Question: in my project ,the Business Logic all in the Application Service,Domain Service just some entity,who can tell me or give me a example to show How to Add Business Logic to the Domain Service in Domain-Driven-Design? very thanks!
i write a simple solutation,this solutation is a vote system,the solutation main part is:

Vote.Application.Service.VoteService.cs:
'''
namespace Vote.Application.Service
{
public class VoteService
{
private IVoteRepository _voteRepository;
private IArticleRepository _articleRepository;
public VoteService(IVoteRepository voteRepository,IArticleRepository articleRepository)
{
_voteRepository = voteRepository;
_articleRepository = articleRepository;
}
public bool AddVote(int articleId, string ip)
{
var article = _articleRepository.Single(articleId);
if (article == null)
{
throw new Exception("this article not exist!");
}
else
{
article.VoteCount++;
}
if (IsRepeat(ip, articleId))
return false;
if (IsOvertakeTodayVoteCountLimit(ip))
return false;
_voteRepository.Add(new VoteRecord()
{
ArticleID = articleId,
IP = ip,
VoteTime = DateTime.Now
});
try
{
_voteRepository.UnitOfWork.Commit();
return true;
}
catch (Exception ex)
{
throw ex;
}
}
private bool IsRepeat(string ip, int articleId)
{
//An IP per article up to cast 1 votes
//todo
return false;
}
private bool IsOvertakeTodayVoteCountLimit(string ip)
{
//An IP per day up to cast 10 votes
//todo
return false;
}
}
}
'''
Vote.Domain.Contract.IVoteRepository.cs:
'''
namespace Vote.Domain.Contract
{
public interface IVoteRepository
: IRepository<VoteRecord>
{
void Add(VoteRecord model);
}
}
'''
Vote.Domain.Contract.IArticleRepository.cs:
'''
namespace Vote.Domain.Contract
{
public interface IArticleRepository
: IRepository<Article>
{
void Add(VoteRecord model);
Article Single(int articleId);
}
}
'''
Vote.Domain.Entities.VoteRecord:
'''
namespace Vote.Domain.Entities
{
public class VoteRecord
{
public int ID { get; set; }
public DateTime VoteTime { get; set; }
public int ArticleID { get; set; }
public string IP { get; set; }
}
}
'''
Vote.Domain.Entities.Article:
'''
namespace Vote.Domain.Entities
{
public class Article
{
public int ID { get; set; }
public string Title { get; set; }
public string Content { get; set; }
public int VoteCount { get; set; }
}
}
'''
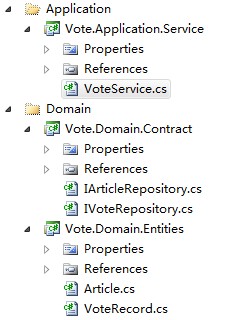
Answer: DDD is focusing how to design domain models to fit with requirement, the schema in database does not matter much.
If your domain entity is just property bag, seems you are violating the <URL>. Business logic should be in domain entities. So, in your case, in order to avoid business logic leaking to Application service. You can have a new model called Client for example to store Ip or other properties if necessary.
To have easier understanding, whether Client exceeds the limits in day, this method should be in Client class. Similar with the method IsRepeated.
So, your domain object should be:
'''
public class Client
{
public string Ip { get; set; }
// More properties if needed
public List<Vote> Votes { get; set; }
public bool ExceedLimitInDay()
{
}
}
public class Vote
{
public int Id { get; set; }
public DateTime VoteTime { get; set; }
public Article Article { get; set; }
public Client { get; set; }
}
public class Article
{
public int Id { get; set; }
public string Title { get; set; }
public string Content { get; set; }
public List<Vote> Votes { get; set; }
public bool IsRepeated(string ip)
{
return Votes.Select(v => v.Client.Ip == ip).Any();
}
}
'''
Note: If you don't need to create new table Client, just map it into Vote table. As for VoteCount properties, it is needless because you can based on the list of Vote